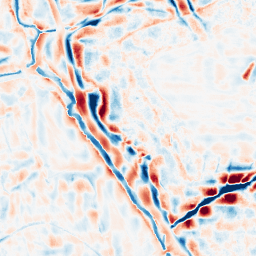
Category: wavelet
Decomposition family: wavelet_dwt
Decomposition parameters: wavelet: sym4
level: 4
Upsampling method: sinc_hamming
Upsampling parameters: scale: 2
kernel_size: 8
Upsampling scale: 2